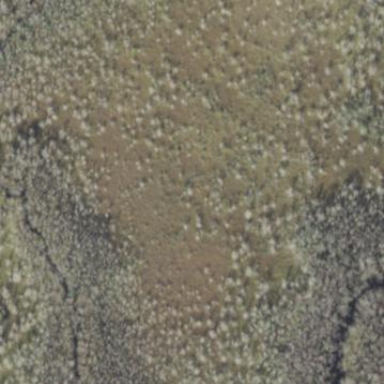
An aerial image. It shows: Swampy wetland area.